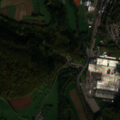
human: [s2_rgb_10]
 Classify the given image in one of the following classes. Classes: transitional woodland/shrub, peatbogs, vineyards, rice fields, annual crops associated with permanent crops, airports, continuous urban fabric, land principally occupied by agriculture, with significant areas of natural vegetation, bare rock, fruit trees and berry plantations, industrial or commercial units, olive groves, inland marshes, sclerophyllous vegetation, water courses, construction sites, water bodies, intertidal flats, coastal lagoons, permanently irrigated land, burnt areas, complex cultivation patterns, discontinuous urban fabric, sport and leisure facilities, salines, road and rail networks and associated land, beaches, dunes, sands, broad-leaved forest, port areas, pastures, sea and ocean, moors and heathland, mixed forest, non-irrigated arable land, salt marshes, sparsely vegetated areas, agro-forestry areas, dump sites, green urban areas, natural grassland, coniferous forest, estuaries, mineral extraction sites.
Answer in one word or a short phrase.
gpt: discontinuous urban fabric, industrial or commercial units, land principally occupied by agriculture, with significant areas of natural vegetation, coniferous forest, mixed forest